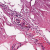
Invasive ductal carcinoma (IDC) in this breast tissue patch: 0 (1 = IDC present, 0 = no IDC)